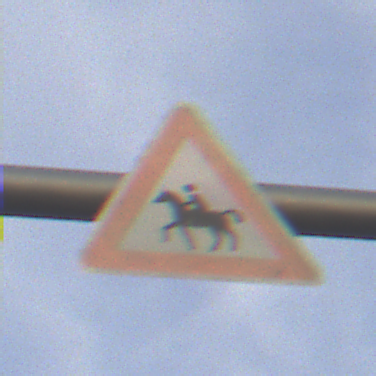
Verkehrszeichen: ReiterRechts
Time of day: SunriseSunset
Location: Outdoor (Urban)
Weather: PartlyCloudy
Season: NotSpecified
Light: Natural